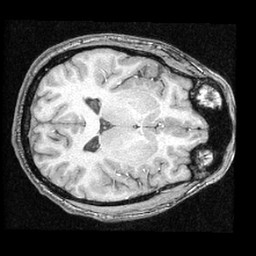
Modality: T1w
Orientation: axial
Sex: male
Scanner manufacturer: ge
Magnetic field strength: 1.5 T
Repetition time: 21 s
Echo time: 0.008 s